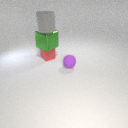
small red rubber cube below large gray rubber cylinder